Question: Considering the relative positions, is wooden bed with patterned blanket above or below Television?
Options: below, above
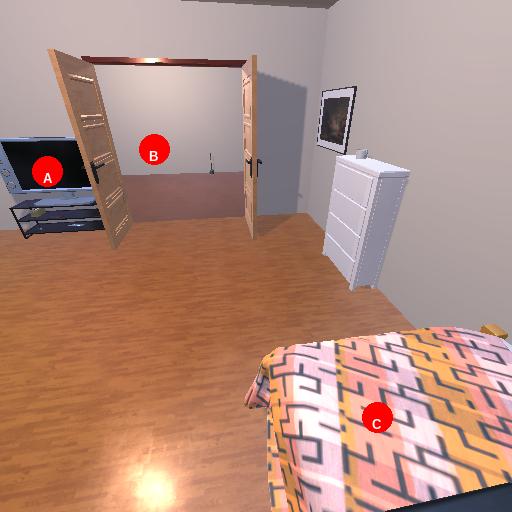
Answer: below